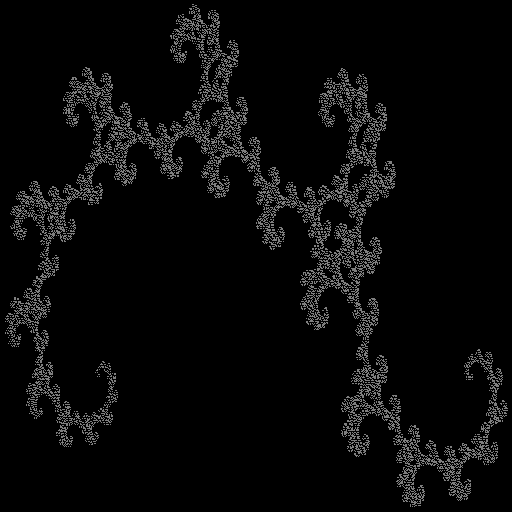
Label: gold_dragon